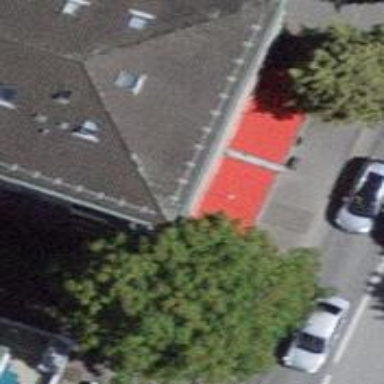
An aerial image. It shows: Restaurant.